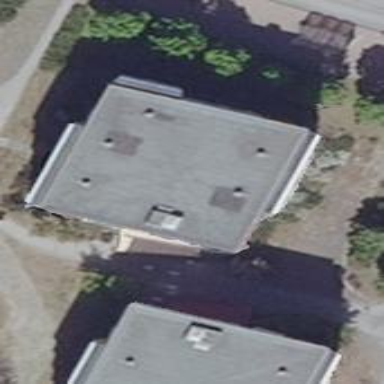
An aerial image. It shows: Residential building with flat grey roof.